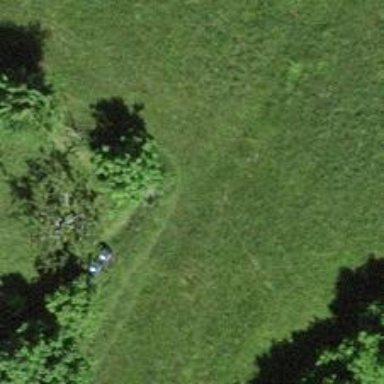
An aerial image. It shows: Grass track.